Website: bh-photo
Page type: receipt
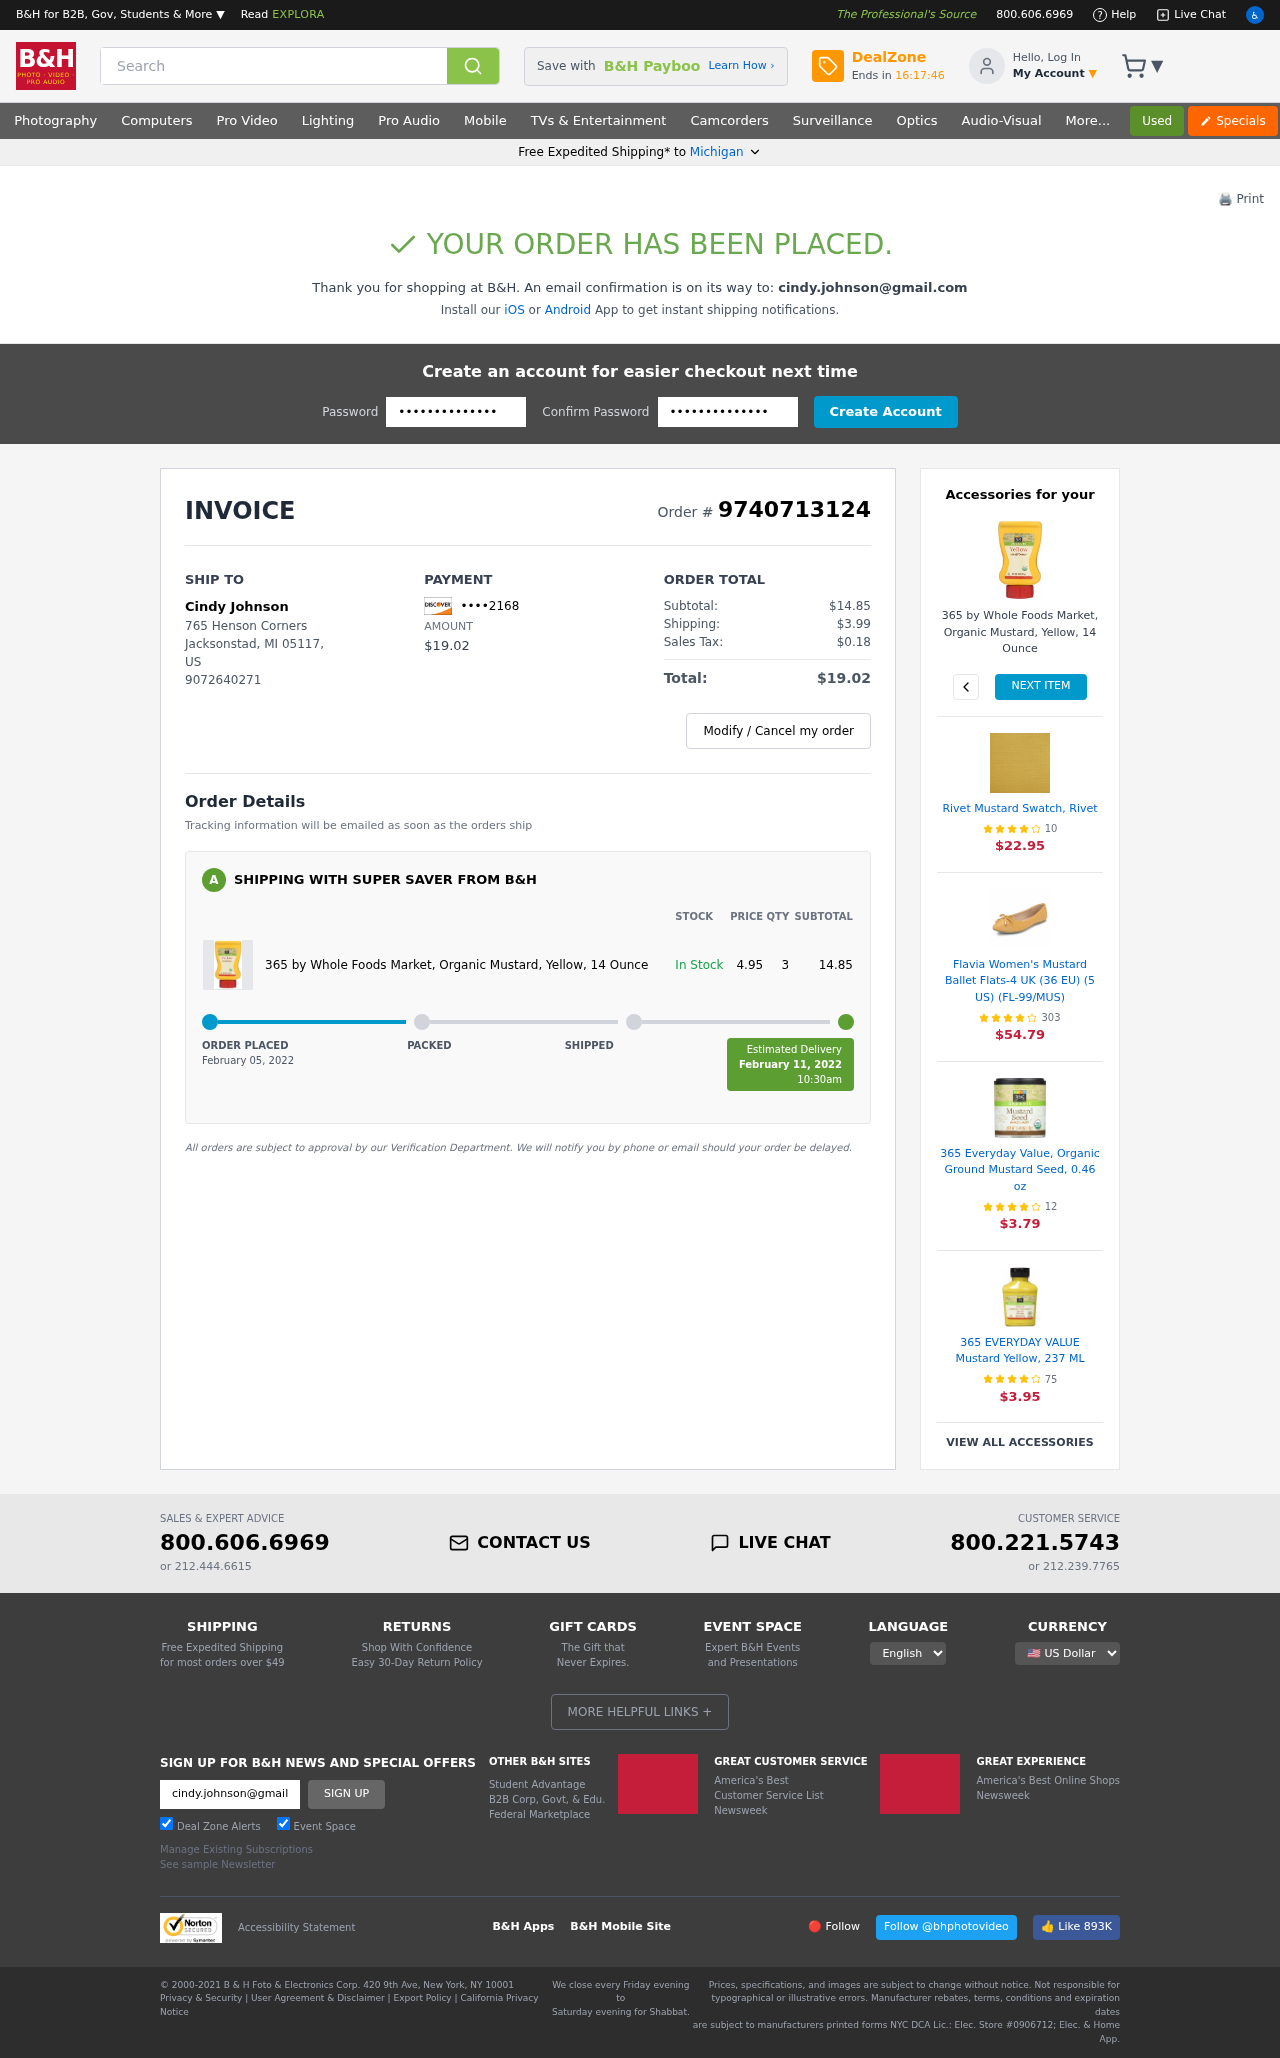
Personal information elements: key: PII_CARD_LAST4
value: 2168
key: PII_CITY
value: Jacksonstad
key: PII_EMAIL
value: cindy.johnson@gmail.com
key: PII_FULLNAME
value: Cindy Johnson
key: PII_PHONE
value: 9072640271
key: PII_POSTCODE
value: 05117
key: PII_STATE
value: Michigan
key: PII_STATE_ABBR
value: MI
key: PII_STREET
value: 765 Henson Corners
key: PII_COUNTRY_CODE
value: US
Product elements: key: PRODUCT1_NAME
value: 365 by Whole Foods Market, Organic Mustard, Yellow, 14 Ounce
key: PRODUCT1_PRICE
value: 4.95
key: PRODUCT1_QUANTITY
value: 3
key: PRODUCT1_NAME2
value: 365 by Whole Foods Market, Organic Mustard, Yellow, 14 Ounce
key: PRODUCT2_NAME
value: Rivet Mustard Swatch, Rivet
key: PRODUCT2_NUM_RATINGS
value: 10
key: PRODUCT2_PRICE
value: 22.95
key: PRODUCT3_NAME
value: Flavia Women's Mustard Ballet Flats-4 UK (36 EU) (5 US) (FL-99/MUS)
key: PRODUCT3_NUM_RATINGS
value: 303
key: PRODUCT3_PRICE
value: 54.79
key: PRODUCT4_NAME
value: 365 Everyday Value, Organic Ground Mustard Seed, 0.46 oz
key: PRODUCT4_NUM_RATINGS
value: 12
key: PRODUCT4_PRICE
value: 3.79
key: PRODUCT5_NAME
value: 365 EVERYDAY VALUE Mustard Yellow, 237 ML
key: PRODUCT5_NUM_RATINGS
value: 75
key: PRODUCT5_PRICE
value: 3.95
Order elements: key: ORDER_ID
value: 9740713124
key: ORDER_TOTAL
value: $19.02
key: ORDER_SUBTOTAL
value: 14.85
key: ORDER_SUBTOTAL
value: $14.85
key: ORDER_SHIPPING_COST
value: $3.99
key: ORDER_TAX
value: $0.18
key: ORDER_DATE
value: February 05, 2022
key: ORDER_DELIVERY_DATE
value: February 11, 2022
Search elements: key: HEADER_SEARCH
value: Search